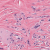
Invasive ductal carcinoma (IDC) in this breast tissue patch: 1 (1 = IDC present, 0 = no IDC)